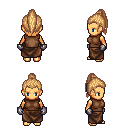
a pixel art fantasy rpg character, female body template, human, tanned skin, brown sleeveless shirt, robe skirt, light blonde long topknot hairstyle, metal gloves, four views (front, back, left, right), 2x2 character sprite sheet, small pixel art, hard edges, no anti-aliasing